Field crop: tomato
Growth stage: 1
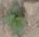
Species: solanum